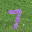
Label: 7